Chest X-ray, AP view. Patient: 38 years old, sex F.
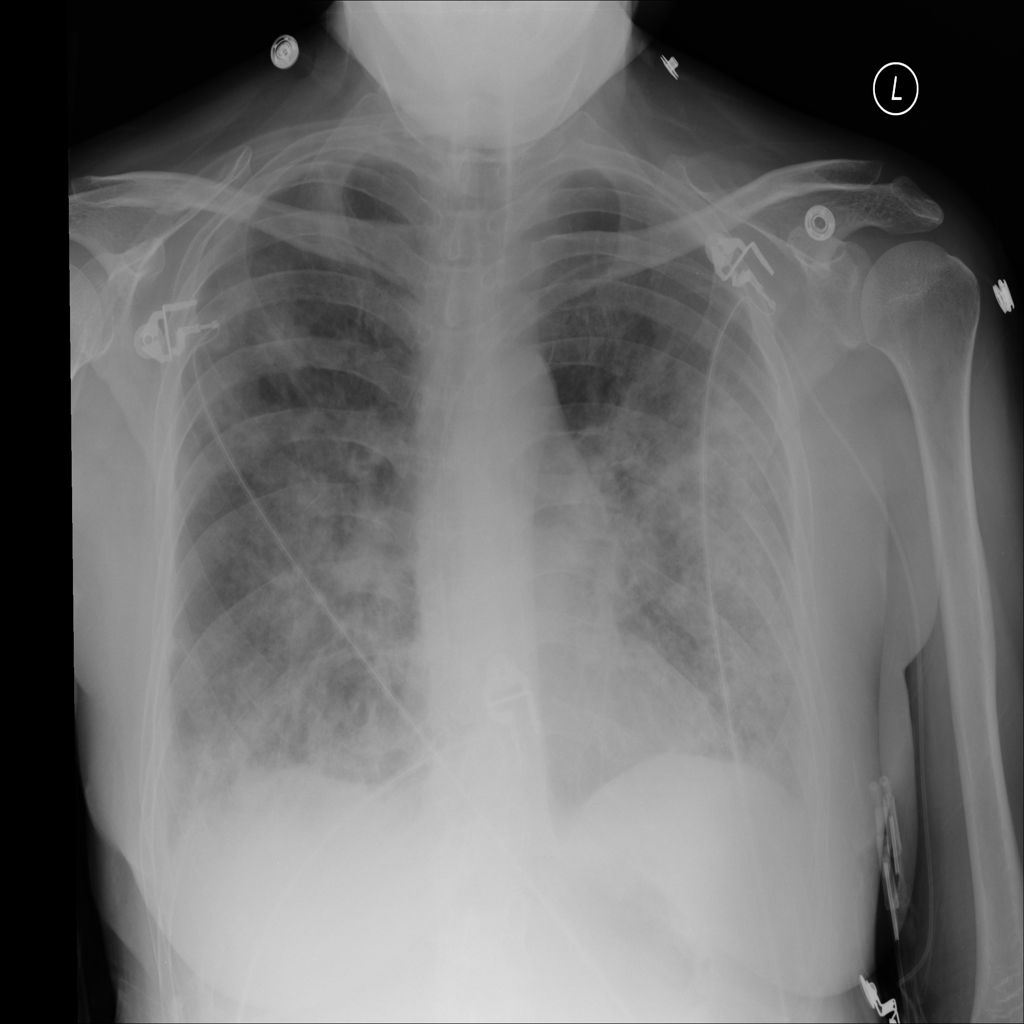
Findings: Infiltration